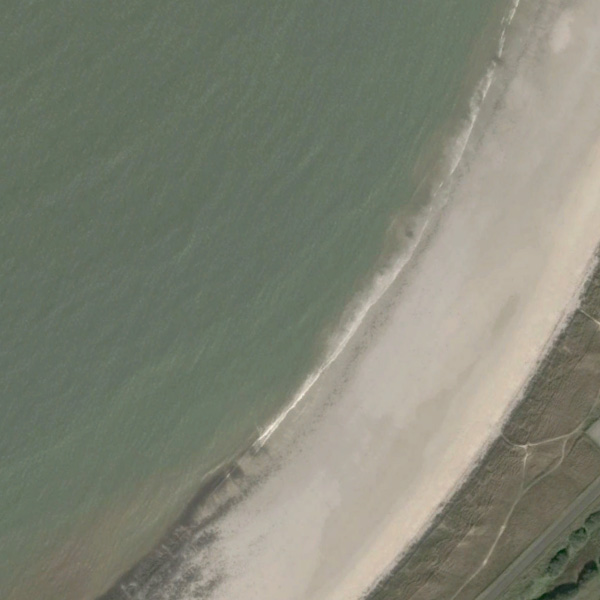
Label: Beach